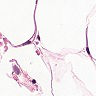
Metastatic tissue present: no